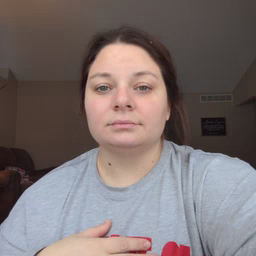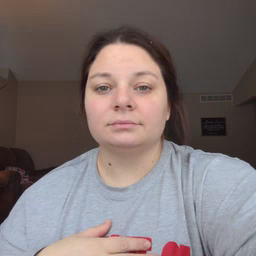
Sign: stay